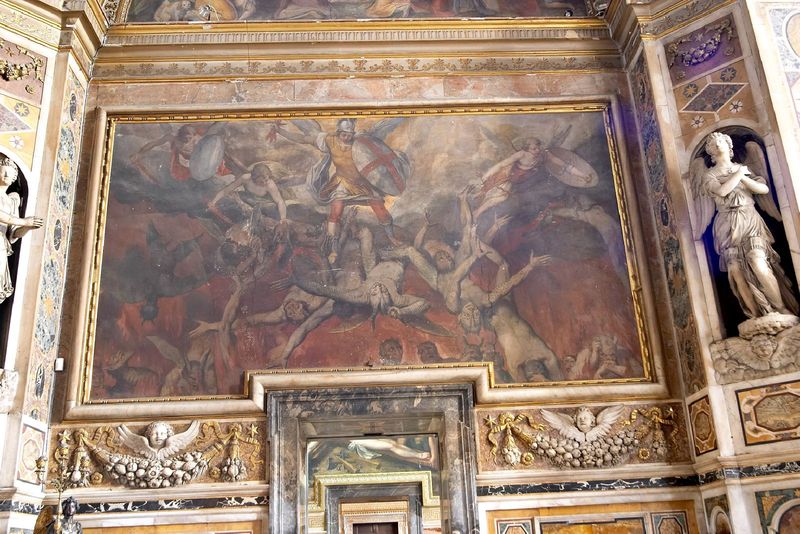
Titel: Ausstattung der dritten Kapelle auf der Südseite in Il Gesù in Rom
Künstler: Federico Zuccari
Standort: Rom, Il Gesù (EU - I - Latium)
Schlagwörter: flügel, gott, himmel, kampf, kopf, wolken, marmor, tür, rot, wand, rahmen, tod, tot, öl, gold, engel, statue, krieg, schlacht, soldaten, verzierung, wandmalerei, stuck, tor, eingang, schild, kreuz, schwert, tote, gebet, dämon, sieg, hölle, teufel, krieger, fresko, putten, wandbild, erzengel, fresco, dämonen, besiegt, heerscharen, genälde, wandmalerie, hälle